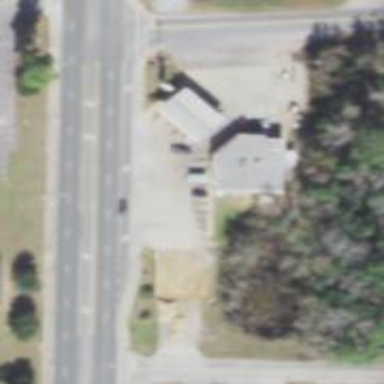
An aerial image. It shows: Convenience shop.